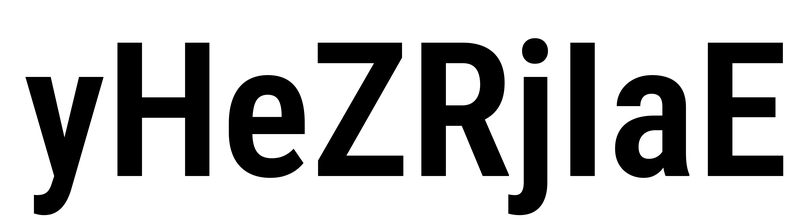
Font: Roboto_Condensed_SemiBold